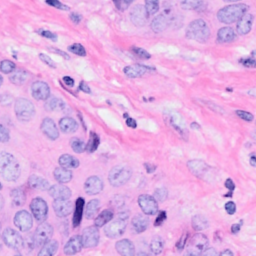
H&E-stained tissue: Breast